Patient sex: F
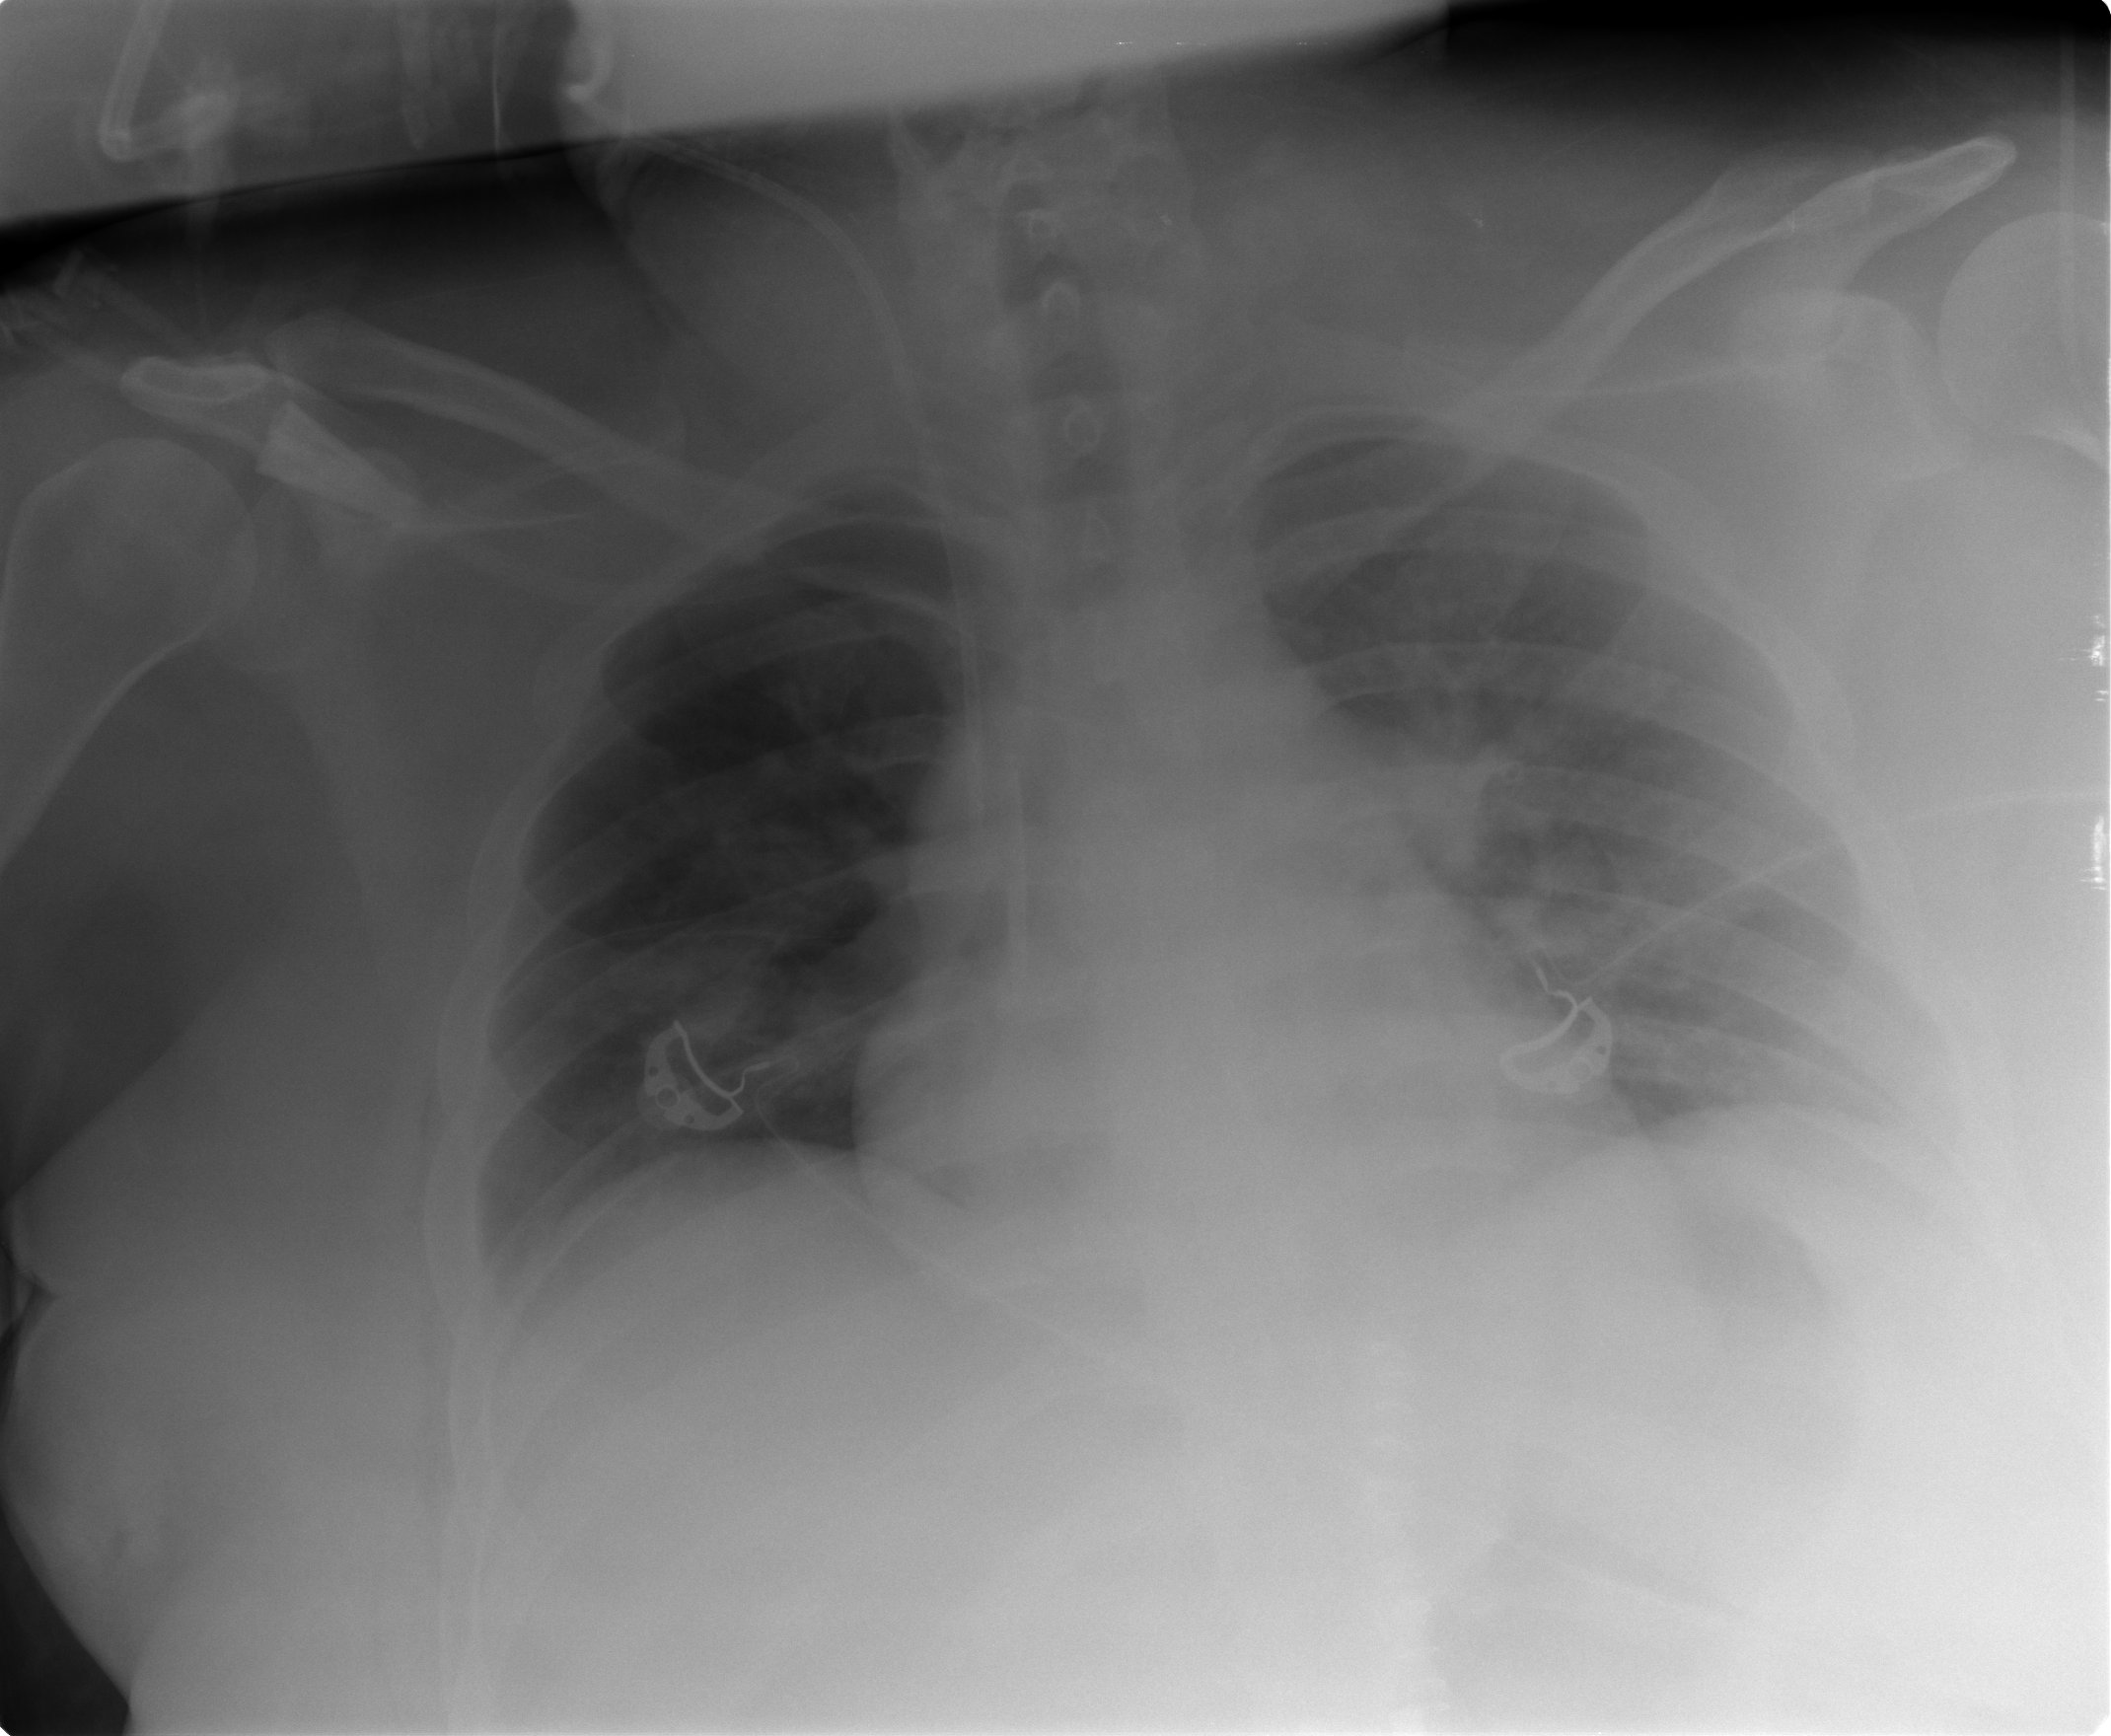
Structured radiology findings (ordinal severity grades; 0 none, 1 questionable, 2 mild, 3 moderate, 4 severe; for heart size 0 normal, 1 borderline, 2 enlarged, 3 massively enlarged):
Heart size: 0
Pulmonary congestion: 0
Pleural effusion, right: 0
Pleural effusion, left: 0
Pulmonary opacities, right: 0
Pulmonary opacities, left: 0
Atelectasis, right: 2
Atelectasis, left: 2